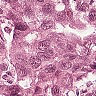
Metastatic tissue present: yes